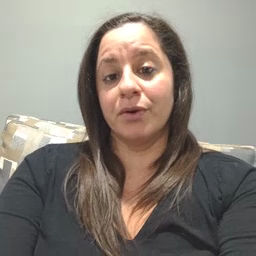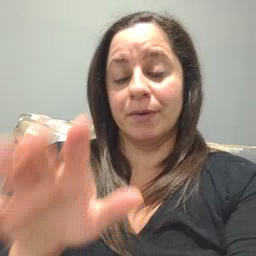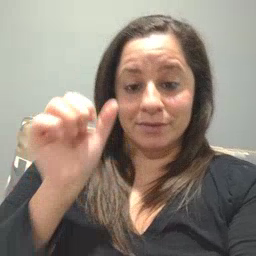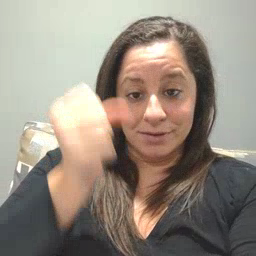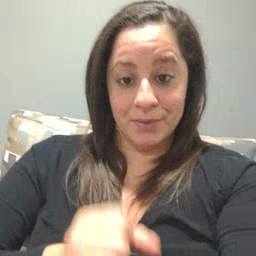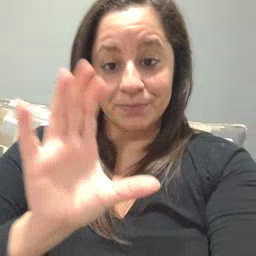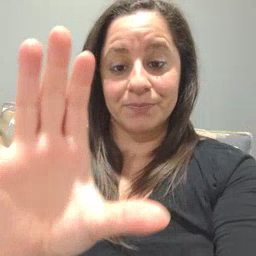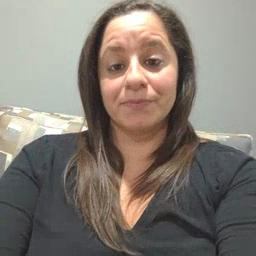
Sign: mitten